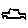
Label: car